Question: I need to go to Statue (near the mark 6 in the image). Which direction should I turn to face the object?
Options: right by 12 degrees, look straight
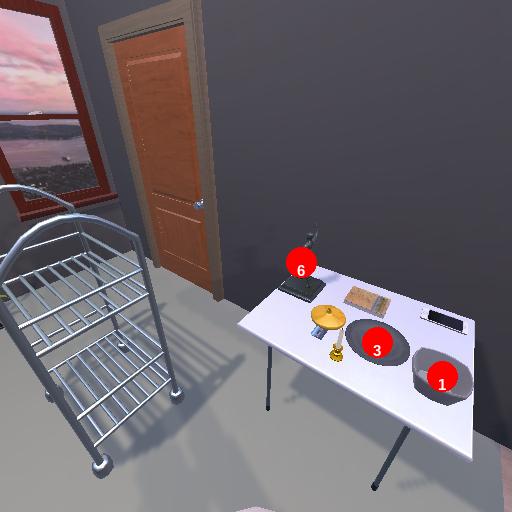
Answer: right by 12 degrees